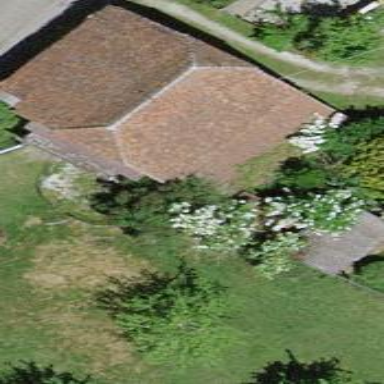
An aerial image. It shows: Barn.